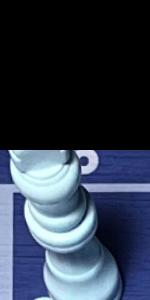
Label: King_White